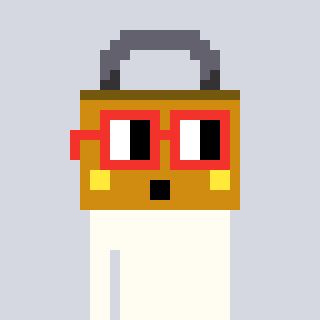
a pixel art character with square red glasses, a lock-shaped head and a orange-colored body on a cool background